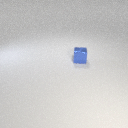
small blue metal cube